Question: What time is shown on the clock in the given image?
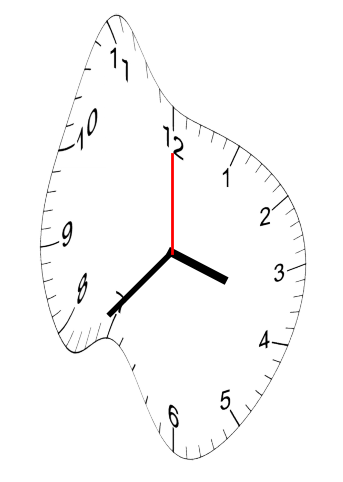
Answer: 03:37:00